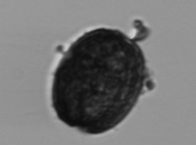
Label: Coscinodiscus